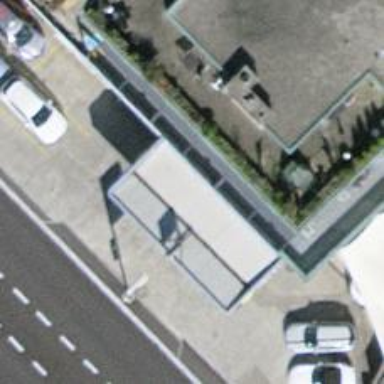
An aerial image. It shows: Fuel station.